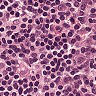
Metastatic tissue present: no